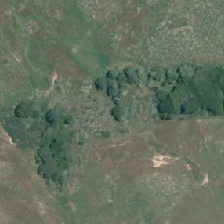
Land cover: indigenous_forest